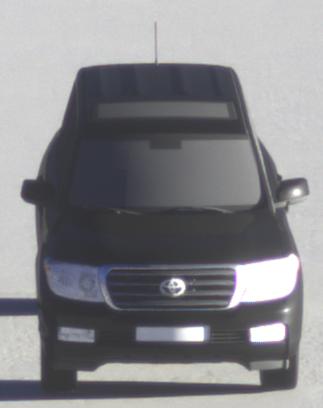
Make: Toyota
Model: Land Cruiser V8 4.7
Detailed model: Land Cruiser V8 (J20)
Model produced from: 2008/03
Model produced until: 2009/11
Doors: 5
Color: black
Road condition: dry road
Daytime: sunrise or sunset
Contrast: low contrast